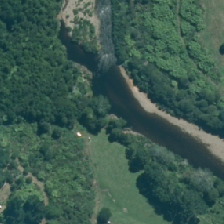
Land cover: deciduous_hardwood